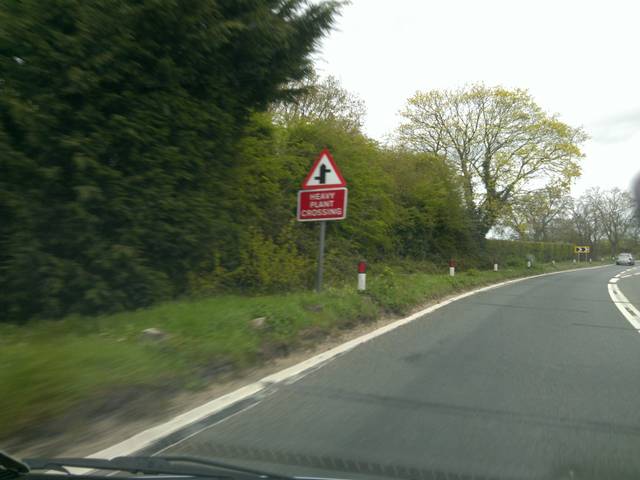
Region: United Kingdom
Coordinates: 51.873, 0.9765